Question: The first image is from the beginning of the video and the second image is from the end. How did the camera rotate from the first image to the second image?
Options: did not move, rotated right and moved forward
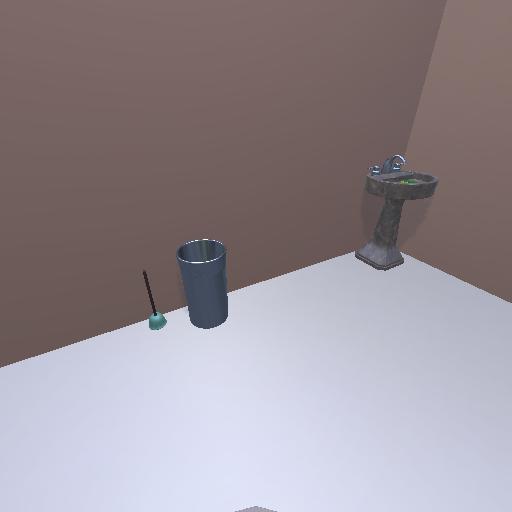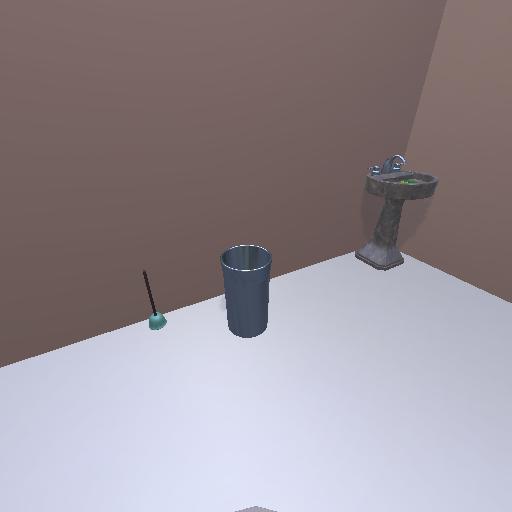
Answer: did not move